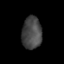
Tissue: lung
Cell type: B cells
Senescence score: 0.1875
Nuclear area (px): 630
Mean DAPI intensity: 70.508